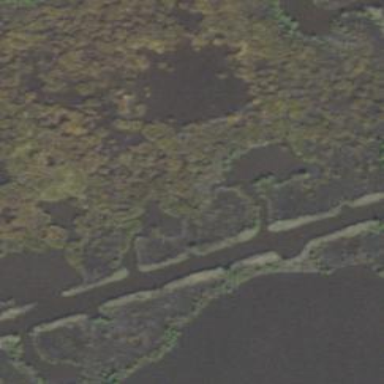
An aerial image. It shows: Tidalflat wetland in natural setting.